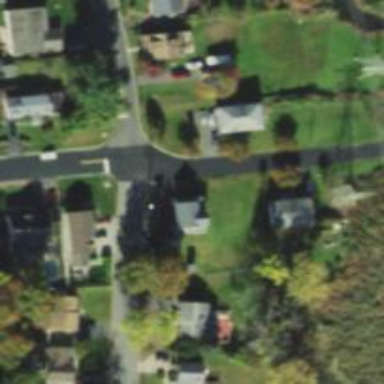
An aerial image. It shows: Residential road.